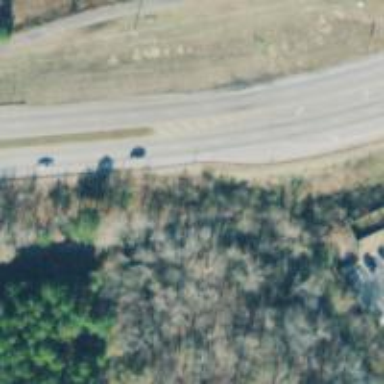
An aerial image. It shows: Trunk highway.